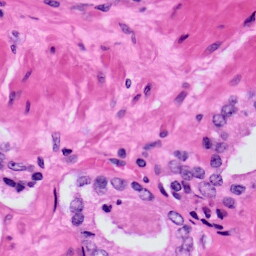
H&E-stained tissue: Prostate